Interaction volume radius: 5 \u00c5
Interaction volume height: 15 \u00c5
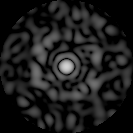
Disorder parameter: 0.7941